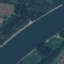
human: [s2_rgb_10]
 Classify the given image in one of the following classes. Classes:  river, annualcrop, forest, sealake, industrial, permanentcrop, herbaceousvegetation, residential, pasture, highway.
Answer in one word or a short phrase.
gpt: River